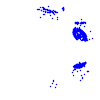
Particle: kaon